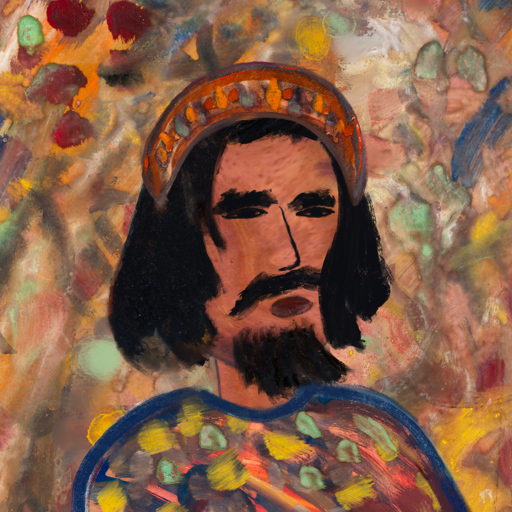
Background: Mother_And_Son_Mother, Head And Neck Side: Mother_And_Son_Mother, Face Side: Mosgoul, Bust: Mother_And_Son_Mother, Hair Side: Mosgoul, Head Accessory: Hypocrite, Second Necklace: Blank, Necklace: Blank, Baby: Blank